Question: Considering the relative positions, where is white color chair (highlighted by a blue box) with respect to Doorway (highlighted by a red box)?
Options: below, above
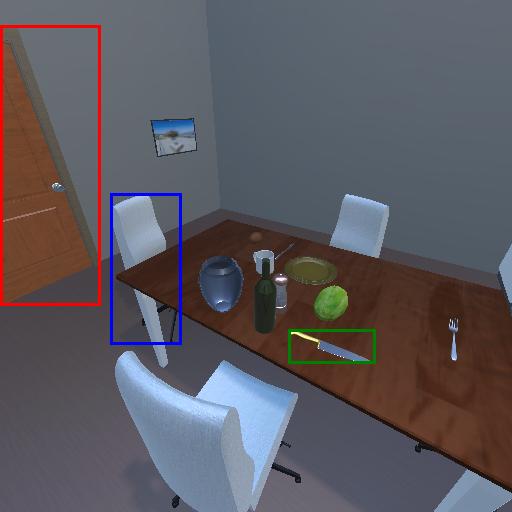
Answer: below